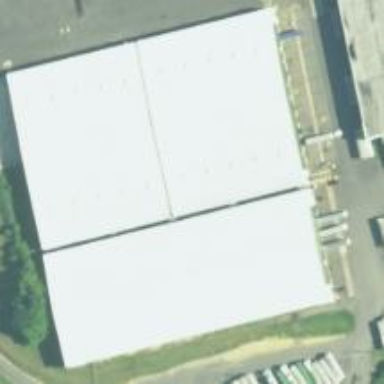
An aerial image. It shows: Warehouse.